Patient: sex M, age 73
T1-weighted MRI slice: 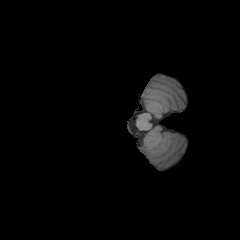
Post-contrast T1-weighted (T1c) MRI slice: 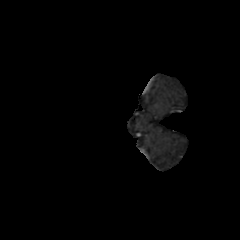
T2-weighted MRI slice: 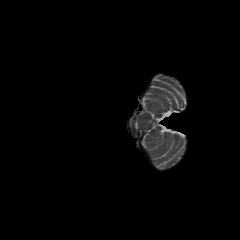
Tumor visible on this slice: no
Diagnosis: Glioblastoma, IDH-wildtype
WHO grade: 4